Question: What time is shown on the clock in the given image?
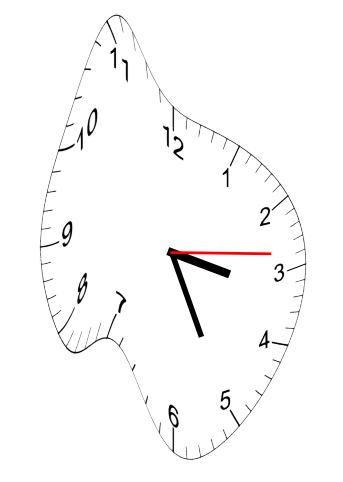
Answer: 03:25:14